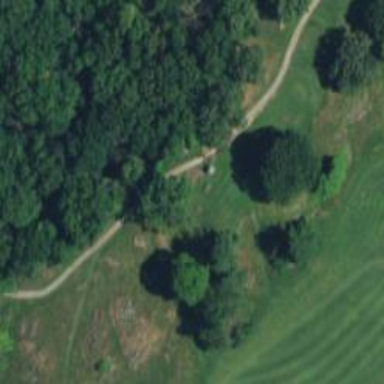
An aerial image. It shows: Golf tee on grassy land.